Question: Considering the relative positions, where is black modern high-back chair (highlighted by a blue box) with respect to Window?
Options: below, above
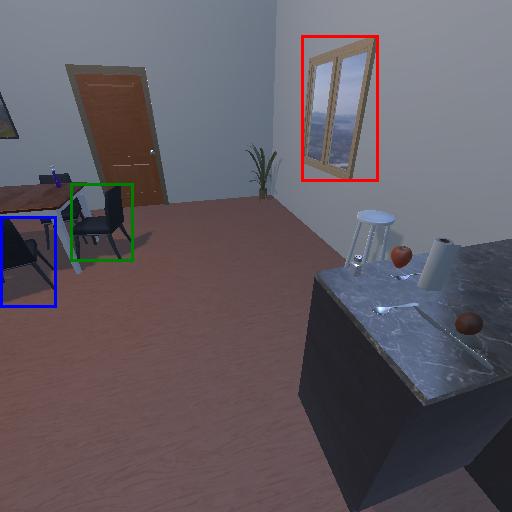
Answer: below